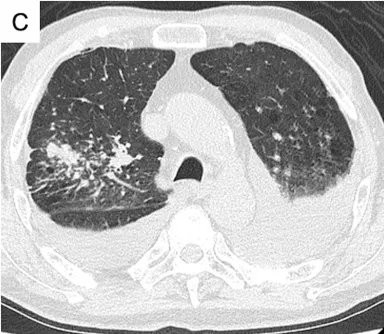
Are chest computed tomography (CT) images acquired at the first visit and 2 years and 4 months after the first visit, respectively. CT images acquired at the second visit show an increase in the sizes of the small nodules.
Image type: radiology (ct)